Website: bh-photo
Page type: address-validator
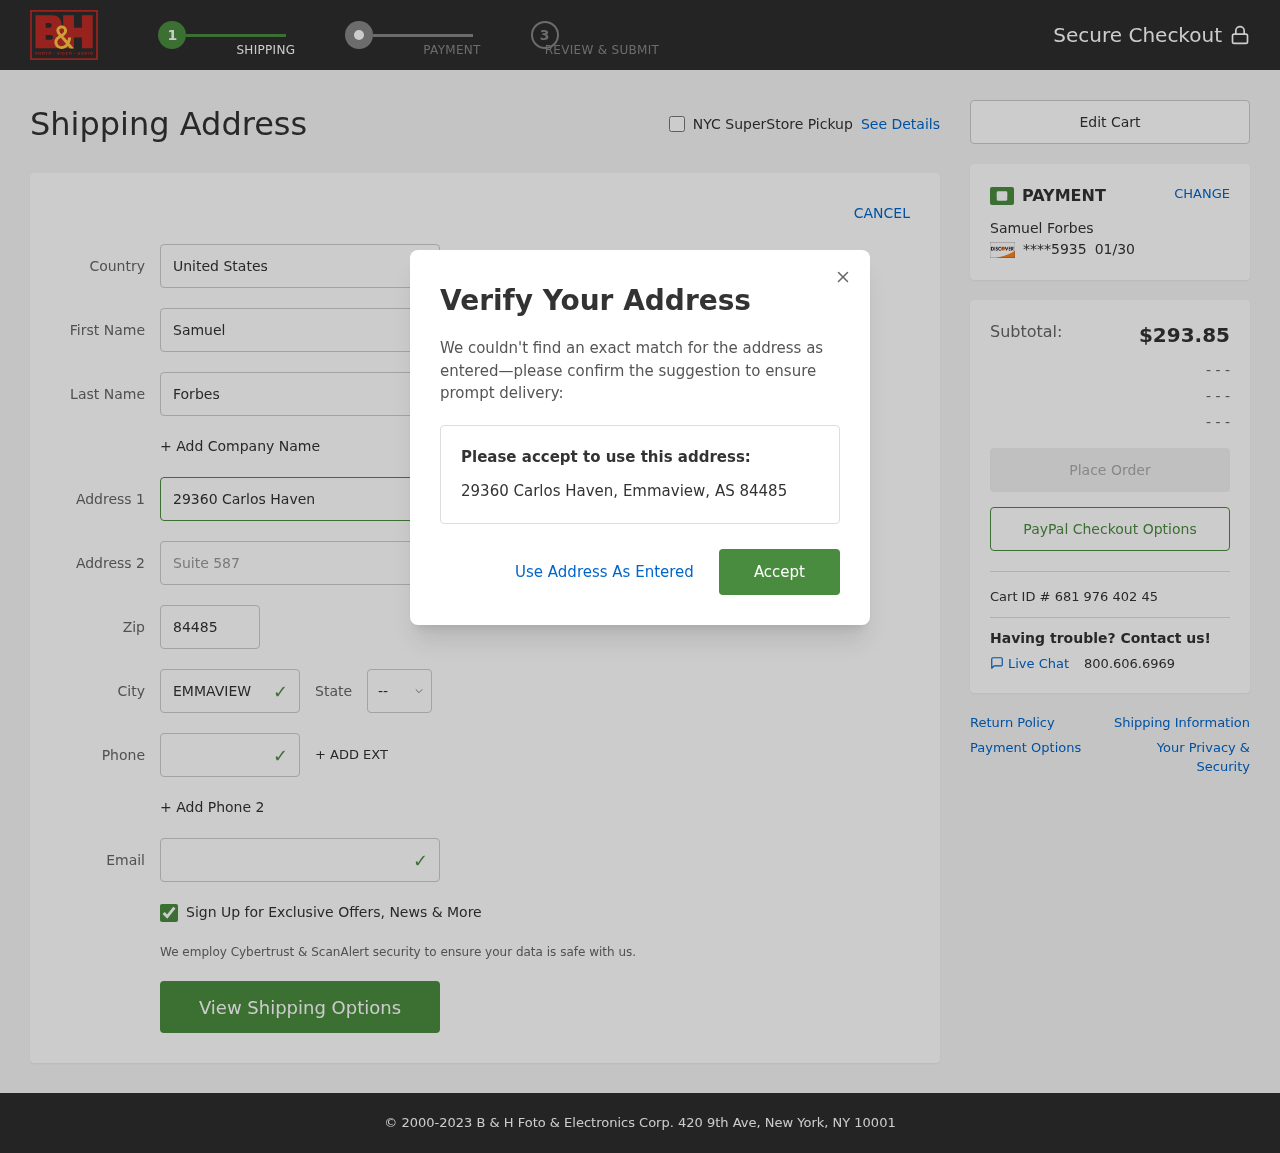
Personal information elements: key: PII_CARD_EXPIRY
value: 01/30
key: PII_CARD_LAST4
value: ****5935
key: PII_CITY
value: Emmaview
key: PII_COUNTRY
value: United States
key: PII_EMAIL
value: samuel_forbes@gmail.com
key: PII_FIRSTNAME
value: Samuel
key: PII_FULLNAME
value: Samuel Forbes
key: PII_LASTNAME
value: Forbes
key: PII_PHONE
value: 7363426604
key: PII_POSTCODE
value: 84485
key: PII_STATE_ABBR
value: AS
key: PII_STREET
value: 29360 Carlos Haven
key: PII_STREET2
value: Suite 587
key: PII_CITY_STATE_ZIP
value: Emmaview, AS 84485
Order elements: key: ORDER_SUBTOTAL
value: $293.85
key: ORDER_ID
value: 681 976 402 45